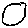
Label: square